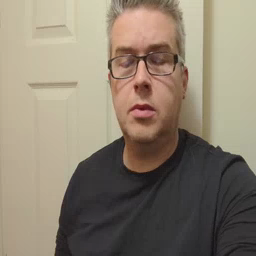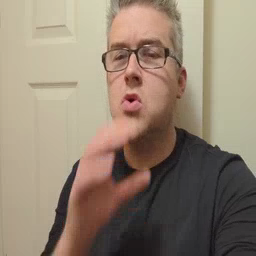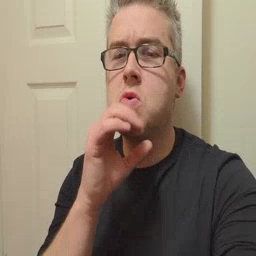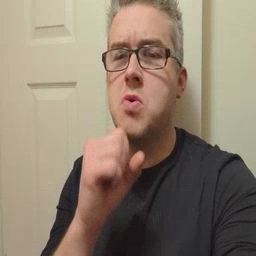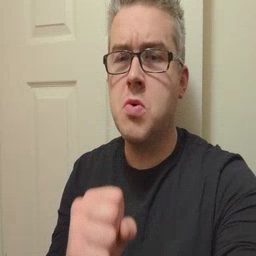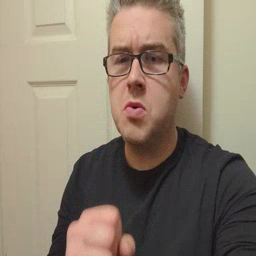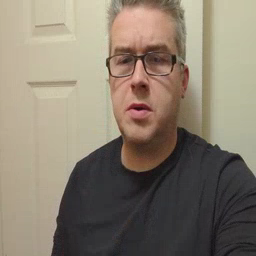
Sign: old